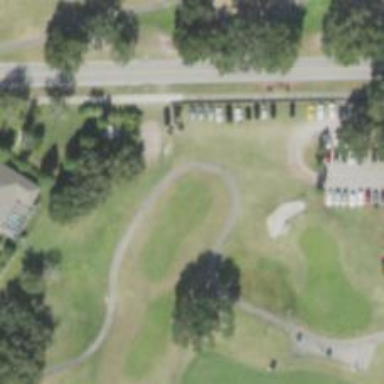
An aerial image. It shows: Grassy area designated as golf tee.